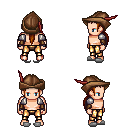
a pixel art fantasy rpg character, male body template, human, light skin, steel arm armor, gold greaves, brunette ponytail hairstyle, leather cap, leather bracers, white slippers, four views (front, back, left, right), 2x2 character sprite sheet, small pixel art, hard edges, no anti-aliasing